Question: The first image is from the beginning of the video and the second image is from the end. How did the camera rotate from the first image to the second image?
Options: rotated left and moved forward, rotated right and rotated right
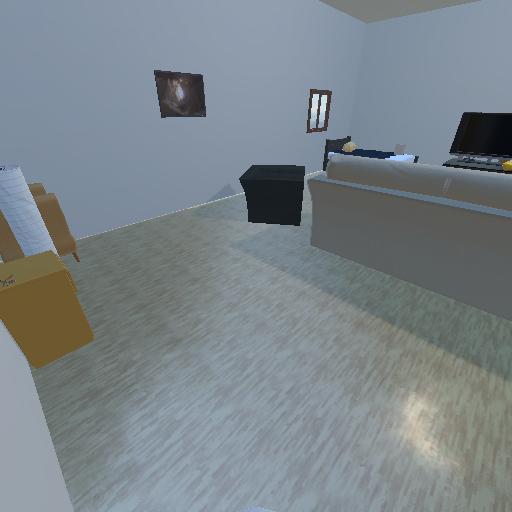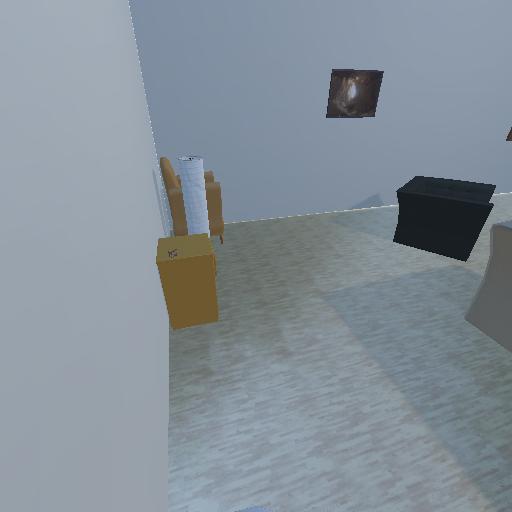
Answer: rotated left and moved forward